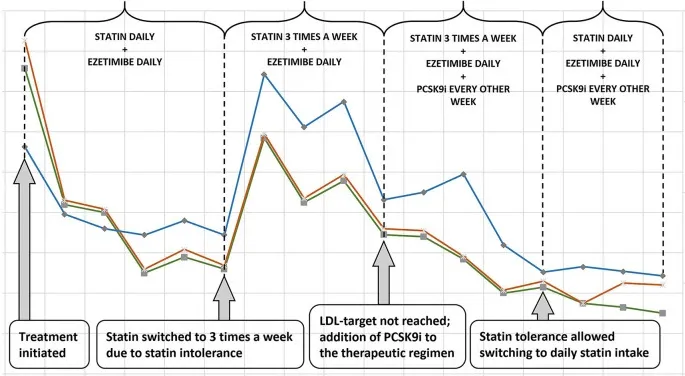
Dynamics of LDL-. Non-HDL-. Apolipoprotein B/A1 during the 5-year follow-up.
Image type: pathology (immunostaining)